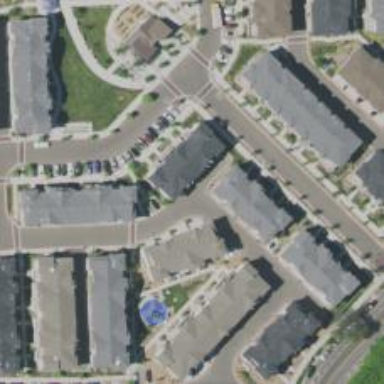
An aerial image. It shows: Living street.